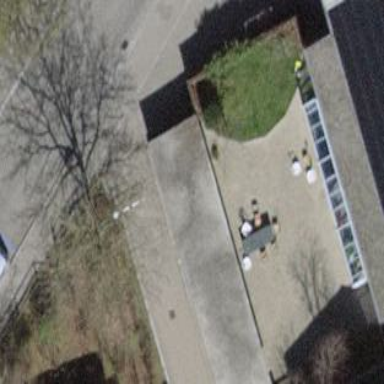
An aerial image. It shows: Garage.